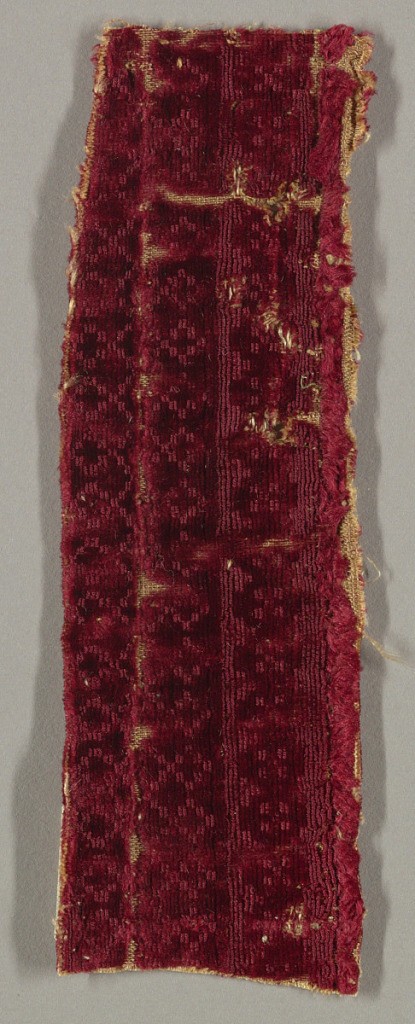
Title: Fragment
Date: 17th century
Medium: silk Technique: cut and uncut velvet
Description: Small-scale geometrical pattern in cut and uncut pile in red.